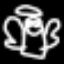
Label: angel